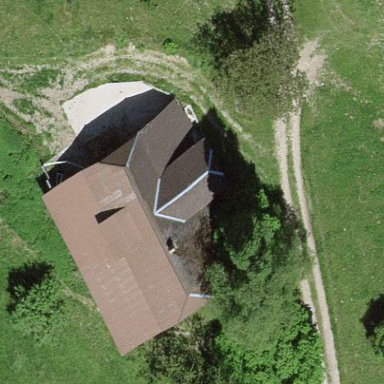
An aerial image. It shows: Farm building.